Question: Game Rule: Clicking a light toggles itself and its diagonal (upper-left, upper-right, lower-left, lower-right) lights. What is the minimum number of clicks required to turn off all the lights?
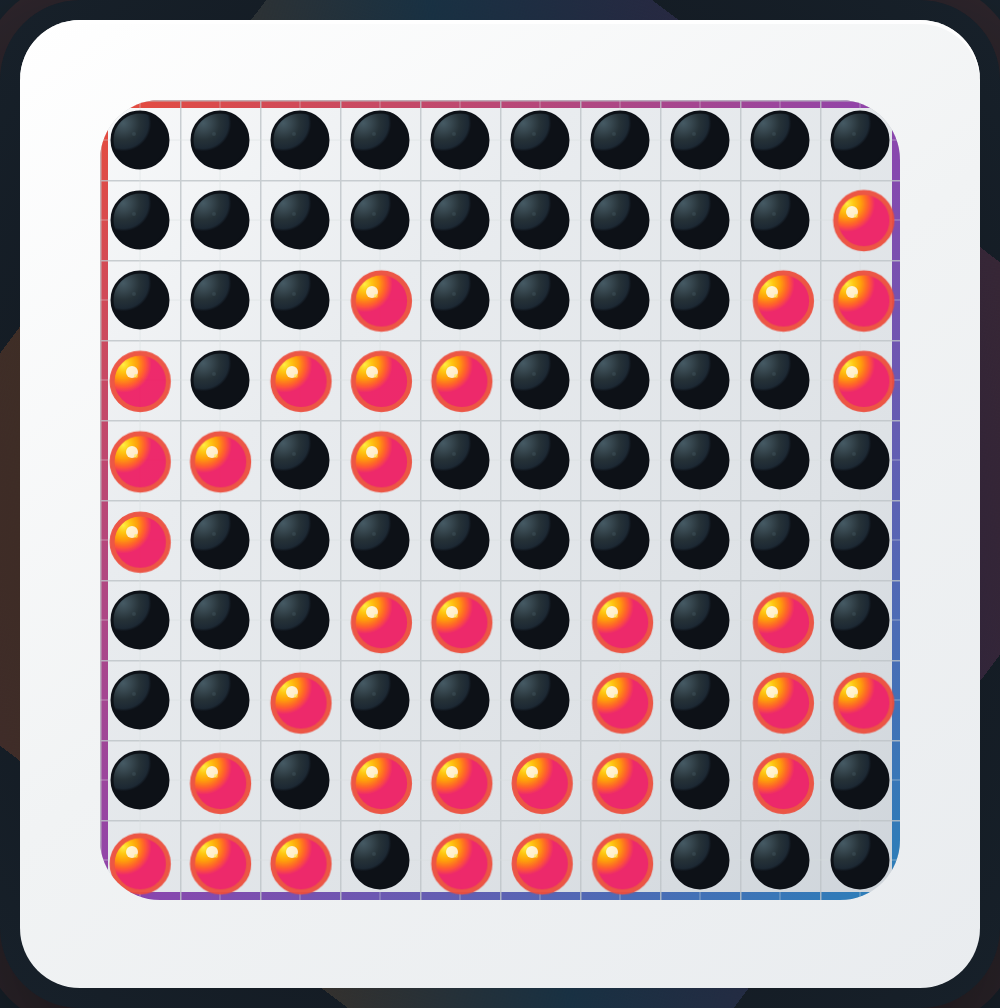
Answer: 9